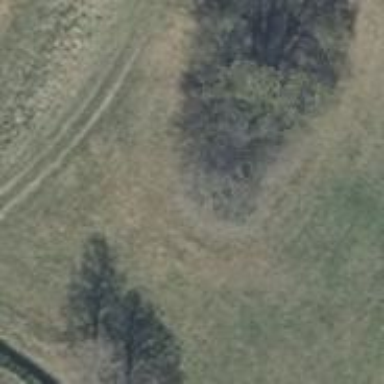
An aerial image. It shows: Deciduous broadleaved tree.